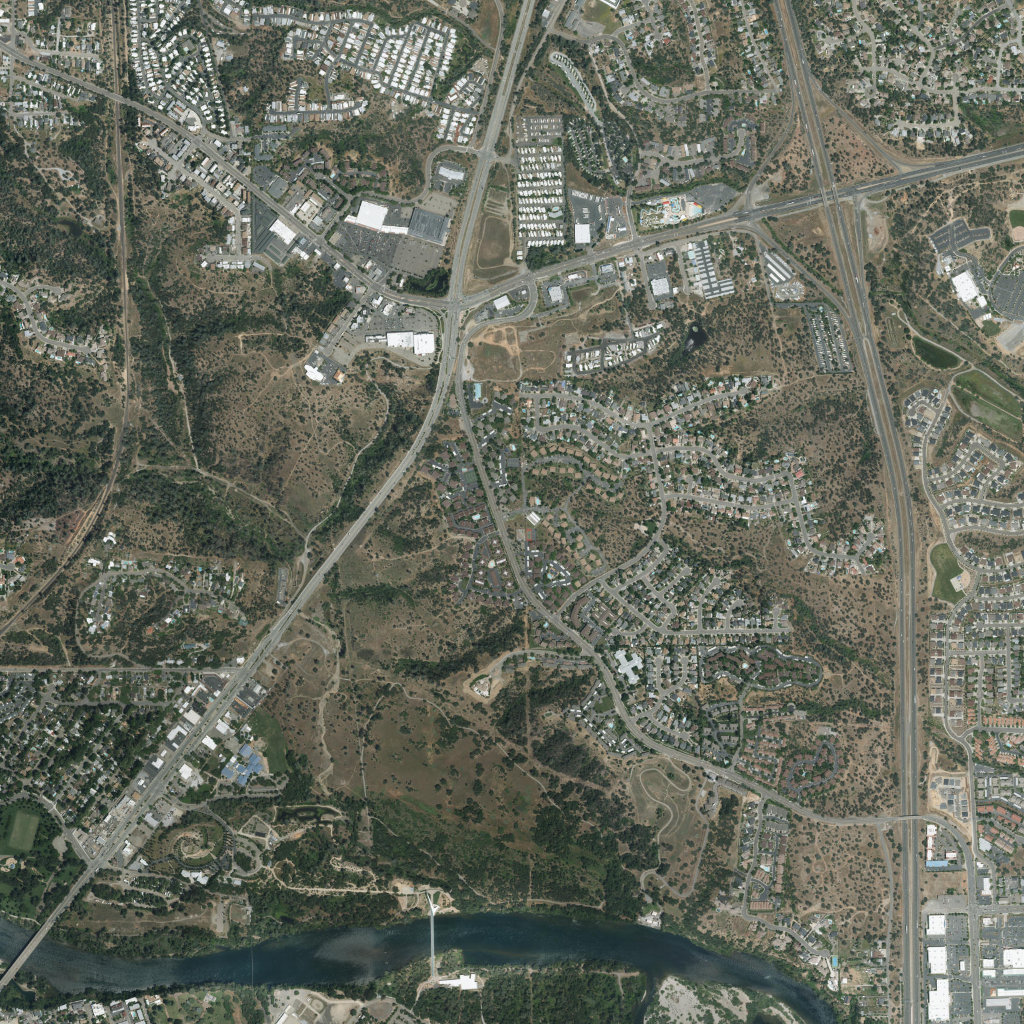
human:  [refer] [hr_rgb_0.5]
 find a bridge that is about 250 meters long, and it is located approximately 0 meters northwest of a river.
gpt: <box>[[0, 89, 5, 96, 0]]</box>

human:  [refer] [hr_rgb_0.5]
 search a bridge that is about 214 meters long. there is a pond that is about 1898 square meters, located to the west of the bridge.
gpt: <box>[[42, 88, 42, 95, 0]]</box>

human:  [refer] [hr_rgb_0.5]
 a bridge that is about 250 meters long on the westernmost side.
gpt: <box>[[0, 89, 5, 96, 0]]</box>